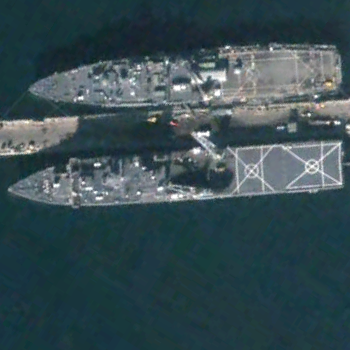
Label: combat